Question: Count the number of objects in the diagram.
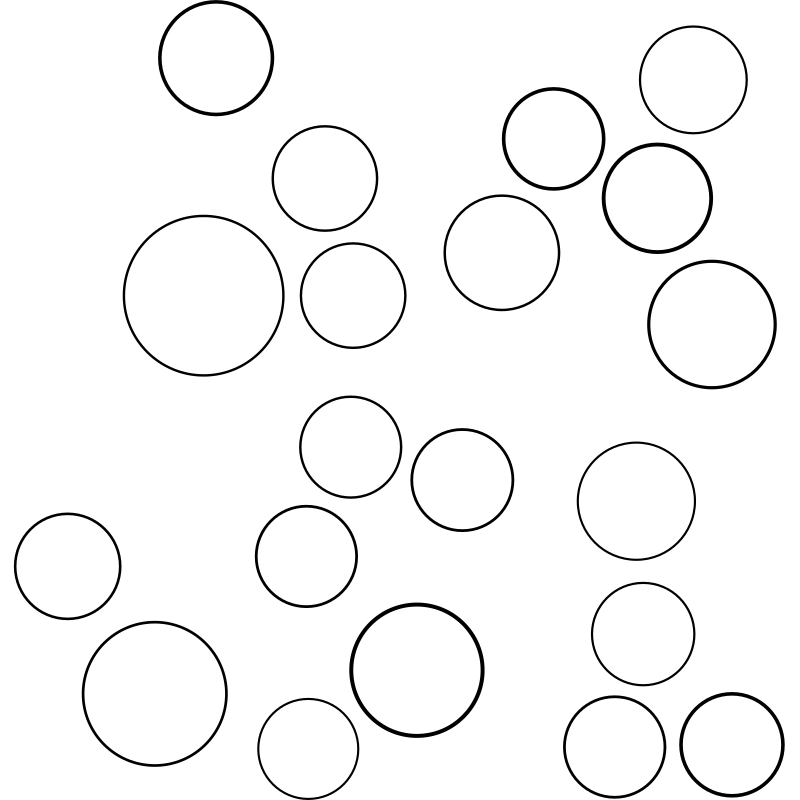
Answer: 20